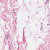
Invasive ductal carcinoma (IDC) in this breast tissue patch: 0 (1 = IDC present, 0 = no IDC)